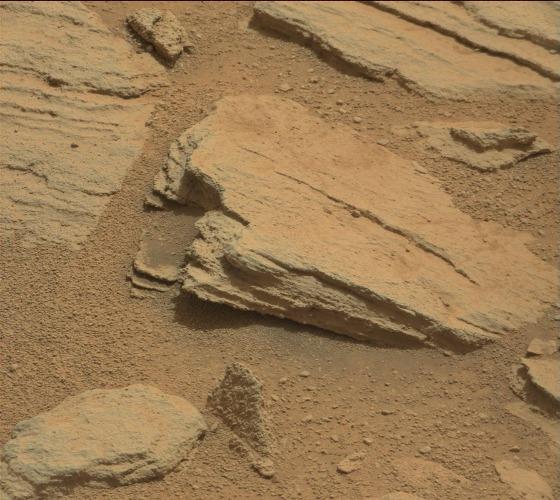
Terrain classes present: Bedrock, Gravel / Sand / Soil, Rock, Shadow